Question: I am adding divs dynamically as shown in <URL>.
The parent #mainHolder div is not increasing its width when child elements are added - as a result the children breaks the parent div. How can we overcome this by adjusting the parent div height?

'''
$('input').click(function()
{
var existingDirectChildrenDivCount = $('#mainHolder > div').size();
if( existingDirectChildrenDivCount % 3 == 0)
{
$('#mainHolder').append ("<div class='firstDiv'> A </div>")
}
if( existingDirectChildrenDivCount % 3 == 1)
{
$('#mainHolder').append ("<div class='secondDiv'> B </div>")
}
if( existingDirectChildrenDivCount % 3 == 2)
{
$('#mainHolder').append ("<div class='thirdDiv'> C </div>")
}
'''
}
);
'''
<html>
<input type="submit" value="Add" />
<br/>
<div id="mainHolder">
S
</div>
<script type="text/javascript" src="http://ajax.aspnetcdn.com/ajax/jquery/jquery-1.4.1.js"></script>
</html>
'''
'''
#mainHolder
{
width: 400px;
border-top: 3px solid orange;
border-bottom: 3px solid red;
border-left: 3px solid purple;
border-right: 3px solid pink;
height:auto;
}
.firstDiv
{
float: left;
display: inline;
background-color: #f5B5f5;
height:100px;
}
.secondDiv
{
float: left;
display: inline;
background-color: #FF007F;
height:100px;
}
.thirdDiv
{
float: left;
display: inline;
background-color: Pink;
height:100px;
}
'''
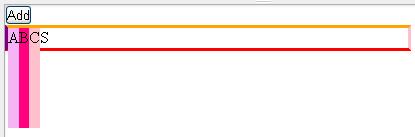
Answer: Add overflow:auto
'''
#mainHolder
{
width: 400px;
border-top: 3px solid orange;
border-bottom: 3px solid red;
border-left: 3px solid purple;
border-right: 3px solid pink;
height:auto; overflow:auto
}
'''
Demo here <URL>